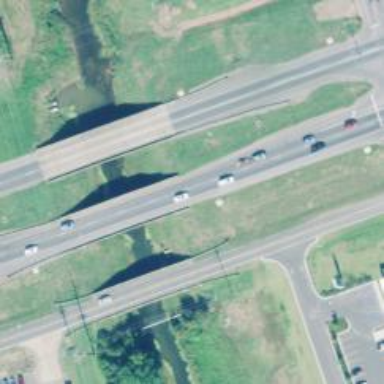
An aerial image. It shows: Bridge over trunk highway expressway.